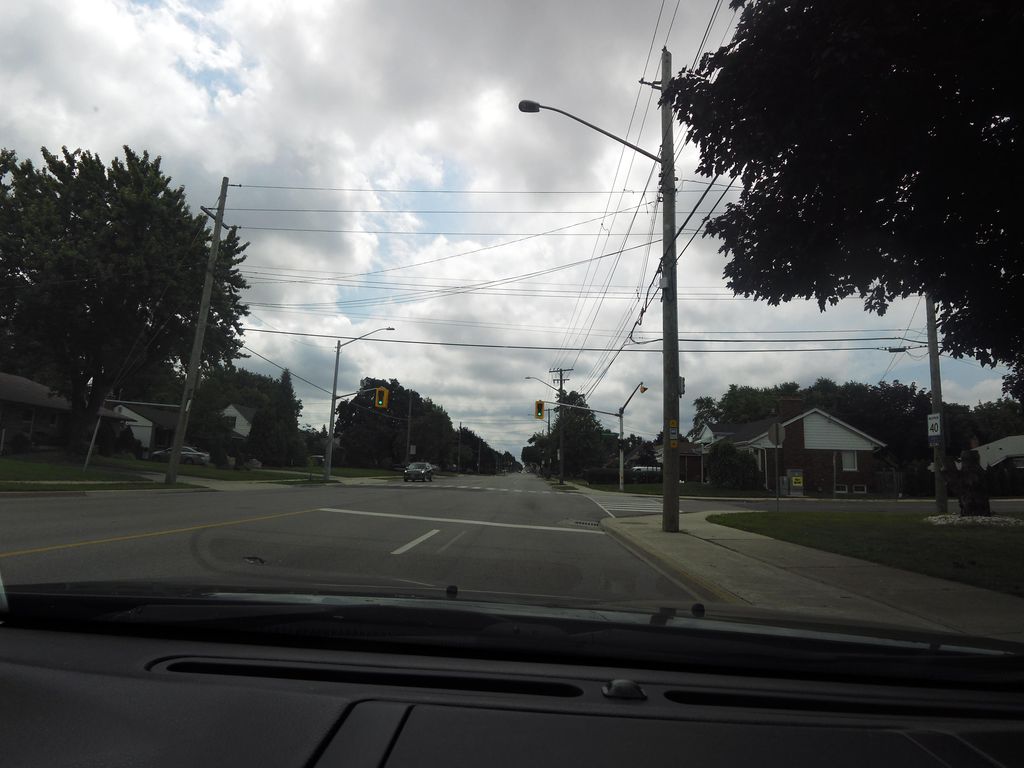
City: hamilton